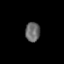
Tissue: prostate
Cell type: B cells
Senescence score: 0.744
Nuclear area (px): 279
Mean DAPI intensity: 105.194